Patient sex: M
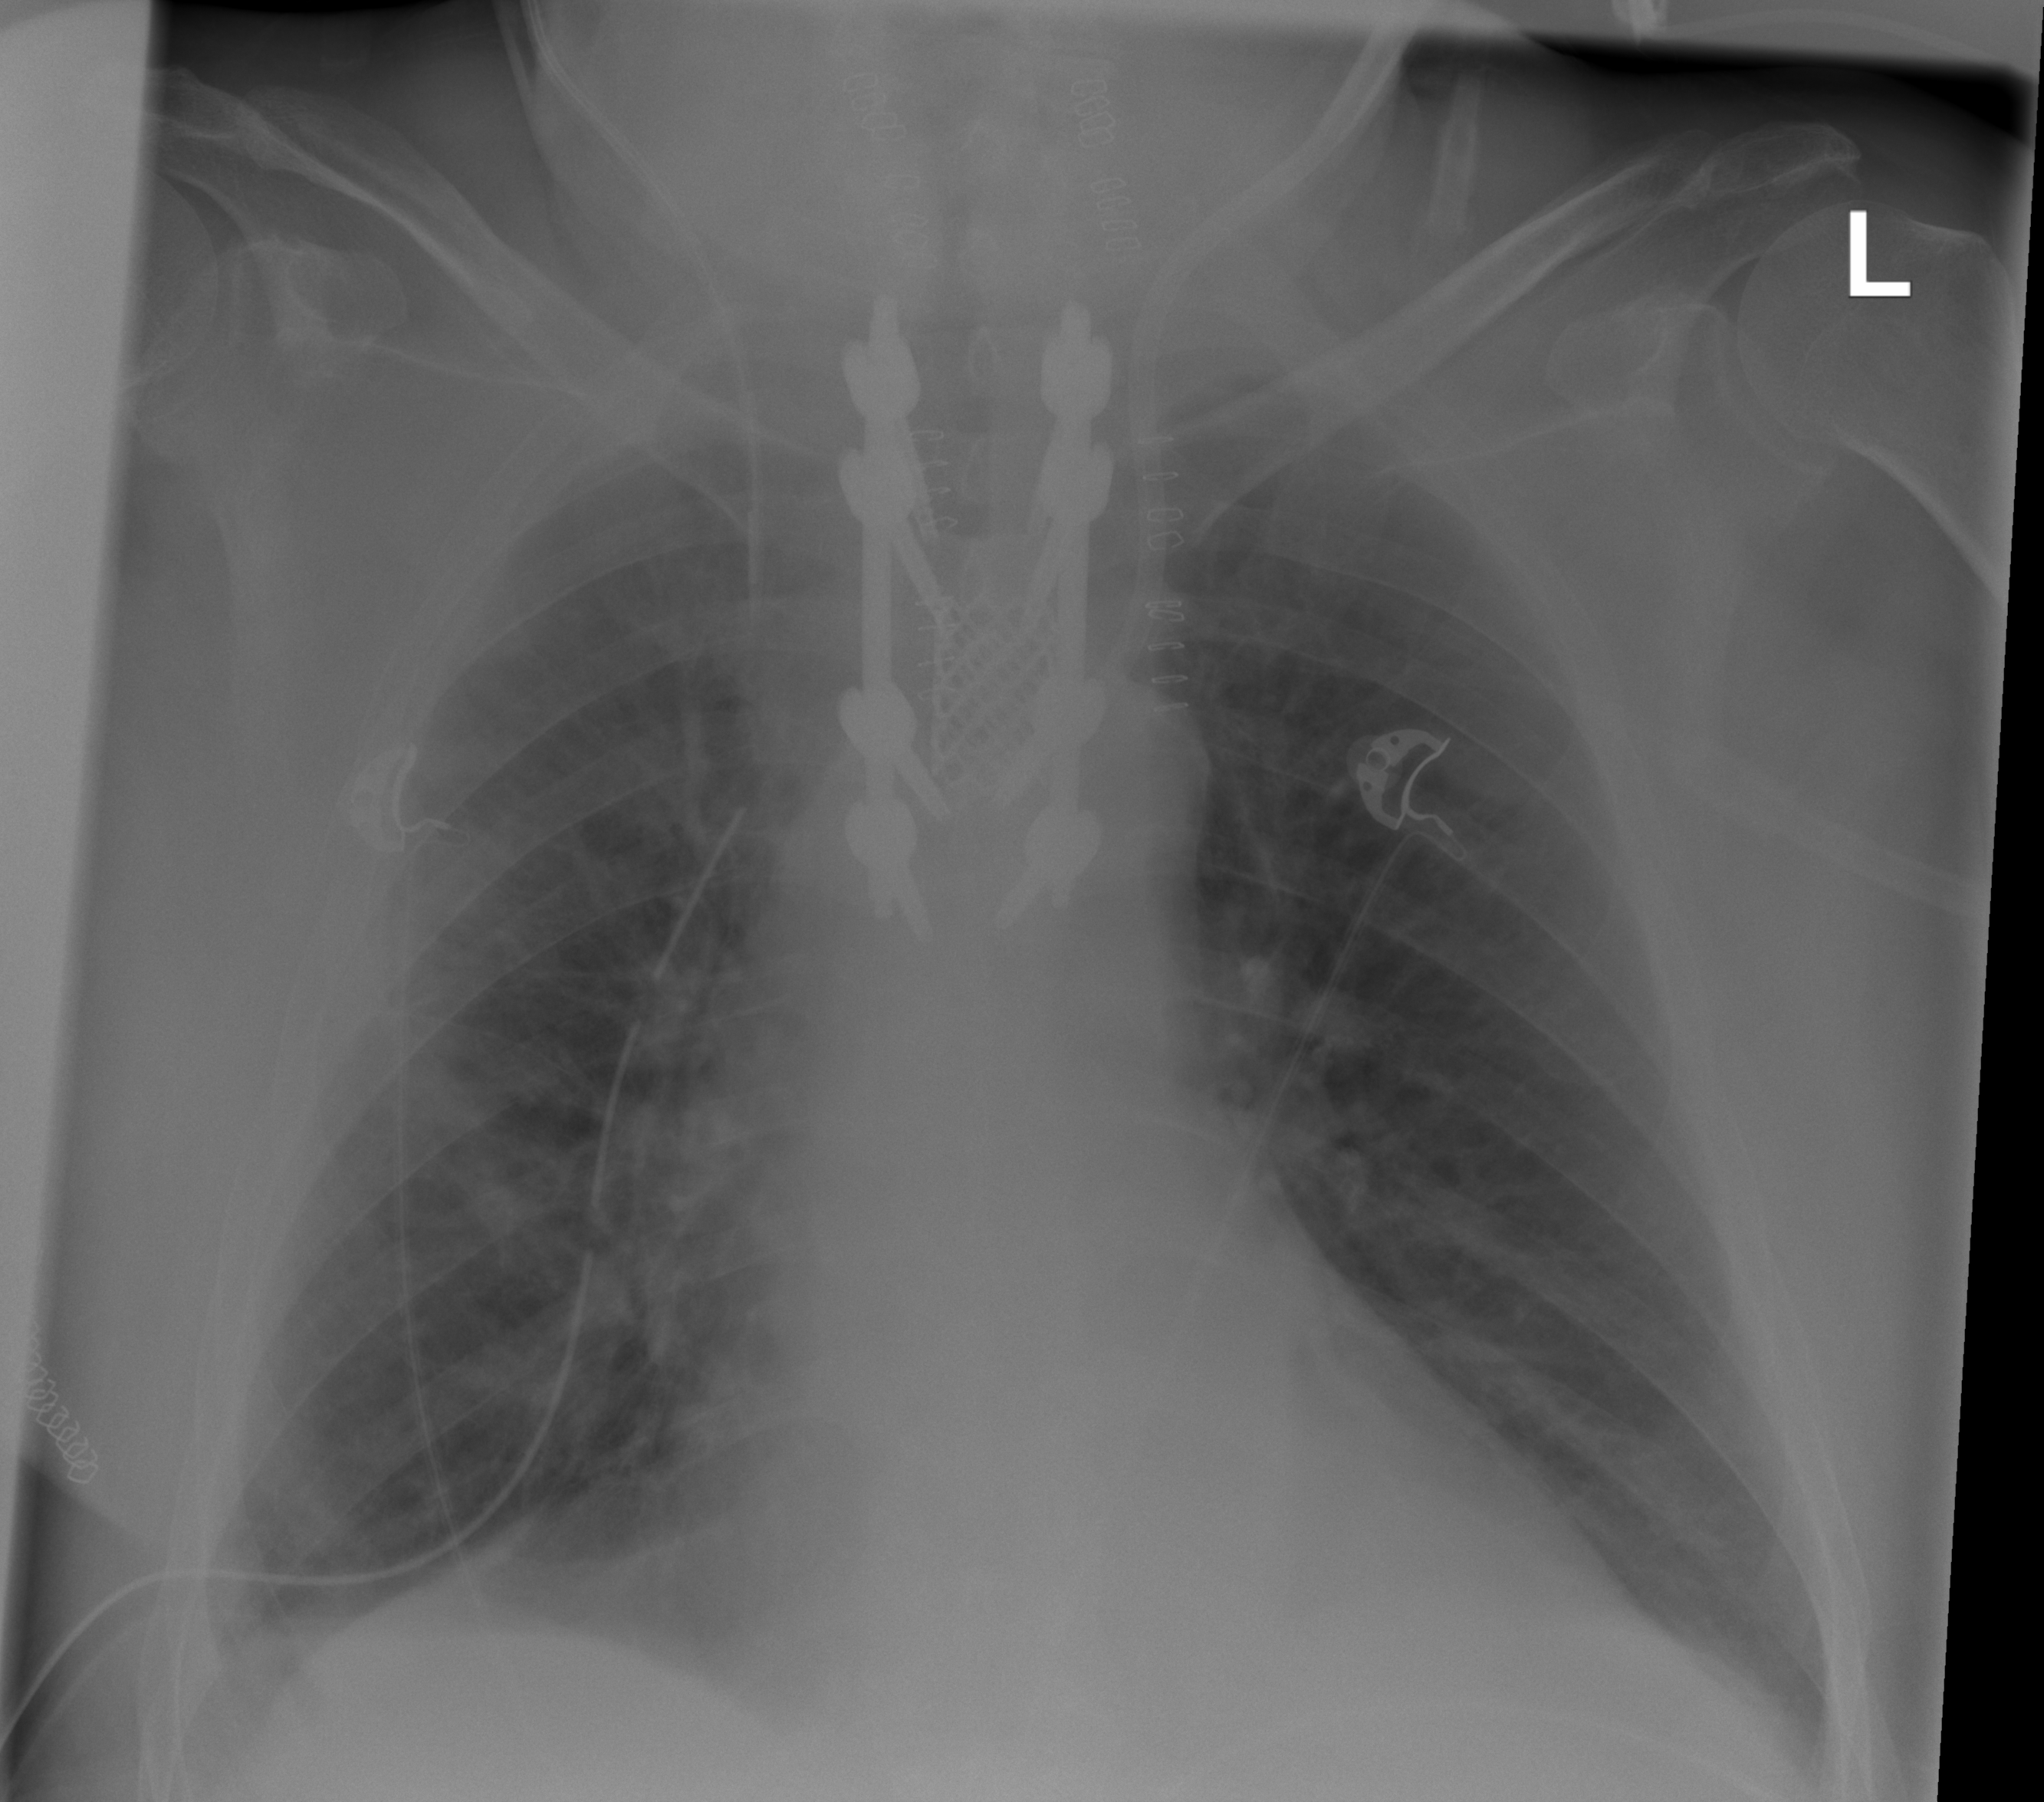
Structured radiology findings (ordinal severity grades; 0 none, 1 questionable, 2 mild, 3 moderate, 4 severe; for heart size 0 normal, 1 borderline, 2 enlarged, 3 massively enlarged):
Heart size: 0
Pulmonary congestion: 0
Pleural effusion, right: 0
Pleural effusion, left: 0
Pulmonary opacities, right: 1
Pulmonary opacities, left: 0
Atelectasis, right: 1
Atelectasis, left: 0